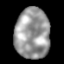
Tissue: lung
Cell type: Others
Senescence score: 0.2388
Nuclear area (px): 1718
Mean DAPI intensity: 154.36